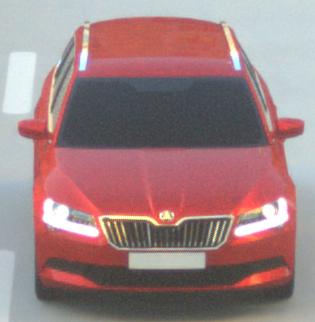
Make: Skoda
Model: Superb Combi 1.4 TSI
Detailed model: Superb (III) Combi
Model produced from: 2015/09
Model produced until: 2018/06
Doors: 5
Color: red
Road condition: dry road
Daytime: sunrise or sunset
Contrast: medium contrast